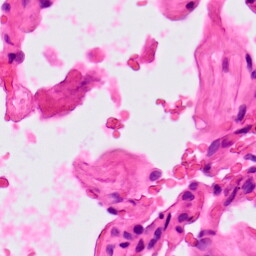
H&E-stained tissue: Lung